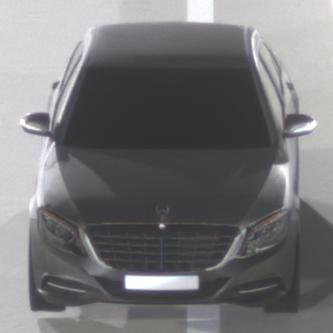
Make: Mercedes-Benz
Model: S 400 HYBRID
Detailed model: S-Class (222) Limousine
Model produced from: 2013/05
Model produced until: 2015/04
Doors: 4
Color: gray
Road condition: dry road
Daytime: night
Contrast: high contrast